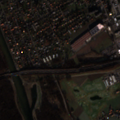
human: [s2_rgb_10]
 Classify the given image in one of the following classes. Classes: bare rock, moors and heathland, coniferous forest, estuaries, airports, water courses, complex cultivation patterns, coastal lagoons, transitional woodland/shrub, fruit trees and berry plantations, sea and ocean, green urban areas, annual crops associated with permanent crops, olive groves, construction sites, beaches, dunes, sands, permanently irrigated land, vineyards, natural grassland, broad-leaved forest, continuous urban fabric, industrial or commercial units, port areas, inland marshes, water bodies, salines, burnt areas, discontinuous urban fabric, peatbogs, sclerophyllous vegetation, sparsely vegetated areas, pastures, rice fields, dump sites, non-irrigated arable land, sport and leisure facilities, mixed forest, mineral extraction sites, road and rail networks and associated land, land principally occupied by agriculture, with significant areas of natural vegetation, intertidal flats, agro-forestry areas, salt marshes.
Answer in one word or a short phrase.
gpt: discontinuous urban fabric, industrial or commercial units, non-irrigated arable land, broad-leaved forest